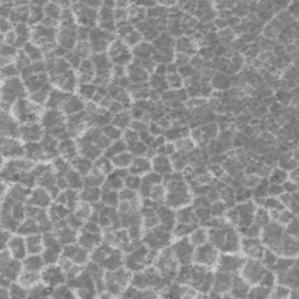
Label: frost